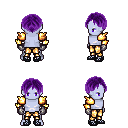
a pixel art fantasy rpg character, male body template, dark elf, purple skin, gold arm armor, gold greaves, purple parted hairstyle, metal gloves, ghillies, four views (front, back, left, right), 2x2 character sprite sheet, small pixel art, hard edges, no anti-aliasing